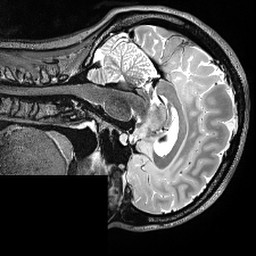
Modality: T2w
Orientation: sagittal
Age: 27
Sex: female